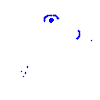
Particle: pion